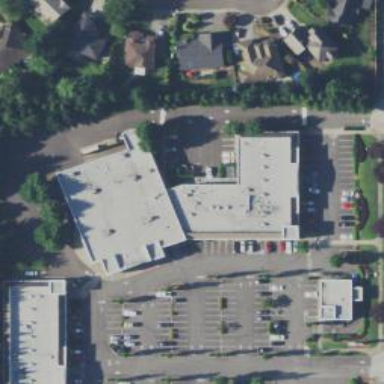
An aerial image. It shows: Building.